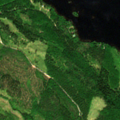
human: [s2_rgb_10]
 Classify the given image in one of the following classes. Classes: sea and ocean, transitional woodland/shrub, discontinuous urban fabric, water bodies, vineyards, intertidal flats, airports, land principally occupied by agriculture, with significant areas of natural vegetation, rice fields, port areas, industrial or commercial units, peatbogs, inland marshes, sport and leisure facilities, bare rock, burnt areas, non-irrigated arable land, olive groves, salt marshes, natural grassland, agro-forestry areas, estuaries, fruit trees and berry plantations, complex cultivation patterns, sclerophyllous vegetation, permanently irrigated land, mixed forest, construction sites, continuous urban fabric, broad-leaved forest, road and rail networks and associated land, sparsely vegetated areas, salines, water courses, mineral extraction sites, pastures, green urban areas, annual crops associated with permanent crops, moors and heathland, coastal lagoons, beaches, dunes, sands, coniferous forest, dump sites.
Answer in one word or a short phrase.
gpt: broad-leaved forest, mixed forest, water bodies